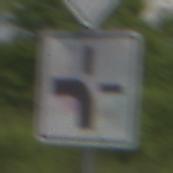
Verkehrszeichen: VerlaufVorfahrtsstrasse1
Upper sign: Vorfahrtsstrasse
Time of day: Midday
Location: Outdoor (RoadRail)
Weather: PartlyCloudy
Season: NotSpecified
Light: Natural